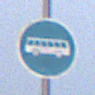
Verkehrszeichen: Busssonderstreifen
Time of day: SunriseSunset
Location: Outdoor (Nature)
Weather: Overcast
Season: NotSpecified
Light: Natural